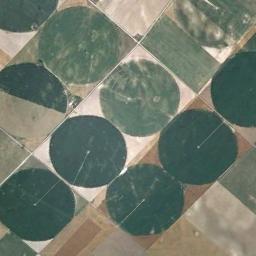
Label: circular_farmland